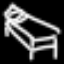
Label: bed